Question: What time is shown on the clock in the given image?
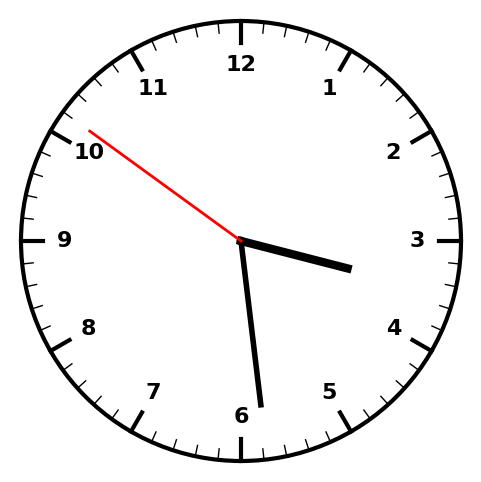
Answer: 03:28:51